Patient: sex M, age 62
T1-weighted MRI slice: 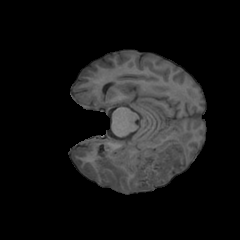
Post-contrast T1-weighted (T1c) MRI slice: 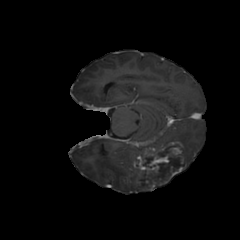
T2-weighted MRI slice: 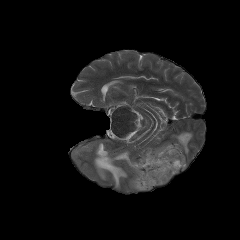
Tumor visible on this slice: yes
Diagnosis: Glioblastoma, IDH-wildtype
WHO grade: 4